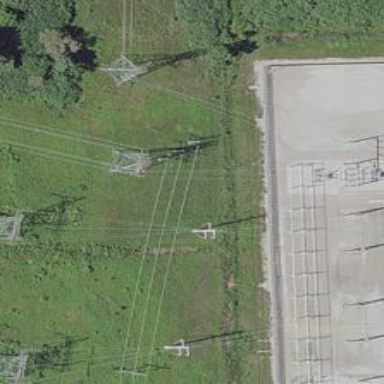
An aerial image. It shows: Power tower.